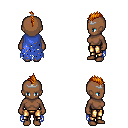
a pixel art fantasy rpg character, female body template, human, dark skin, blue tattered cape, gold greaves, dark blonde mohawk hairstyle, silver tiara, four views (front, back, left, right), 2x2 character sprite sheet, small pixel art, hard edges, no anti-aliasing